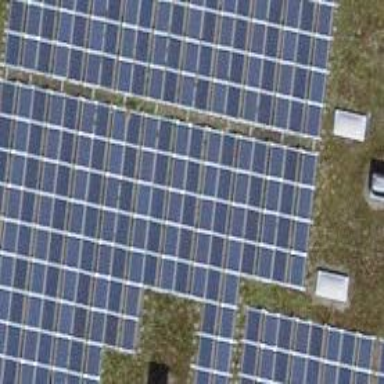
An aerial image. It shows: Solar power generator.